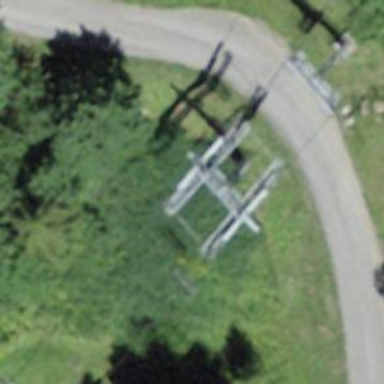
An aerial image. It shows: Pylon used for aerialway.